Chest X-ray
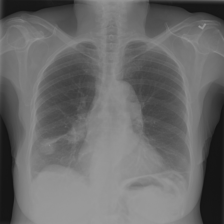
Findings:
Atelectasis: positive
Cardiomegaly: negative
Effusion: positive
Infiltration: negative
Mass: negative
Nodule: negative
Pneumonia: negative
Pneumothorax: negative
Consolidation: negative
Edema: negative
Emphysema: negative
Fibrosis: negative
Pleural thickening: negative
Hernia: negative